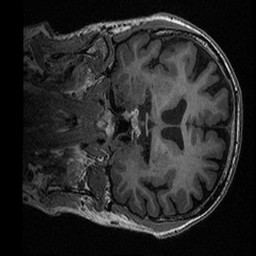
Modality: T1w
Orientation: coronal
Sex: male
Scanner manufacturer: ge
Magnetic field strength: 3 T
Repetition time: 0.0064 s
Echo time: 0.00281 s